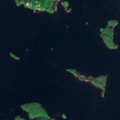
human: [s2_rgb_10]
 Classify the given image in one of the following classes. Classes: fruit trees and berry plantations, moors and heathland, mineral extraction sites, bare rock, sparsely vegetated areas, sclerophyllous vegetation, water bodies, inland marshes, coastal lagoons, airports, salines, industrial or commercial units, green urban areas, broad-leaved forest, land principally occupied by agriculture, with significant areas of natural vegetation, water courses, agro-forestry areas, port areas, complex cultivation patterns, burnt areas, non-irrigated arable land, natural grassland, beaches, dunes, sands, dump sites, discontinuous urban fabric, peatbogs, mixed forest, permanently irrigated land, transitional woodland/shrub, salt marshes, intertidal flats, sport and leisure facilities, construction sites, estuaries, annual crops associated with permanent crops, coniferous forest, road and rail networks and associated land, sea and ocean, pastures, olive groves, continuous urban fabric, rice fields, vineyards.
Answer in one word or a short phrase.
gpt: coniferous forest, mixed forest, water bodies